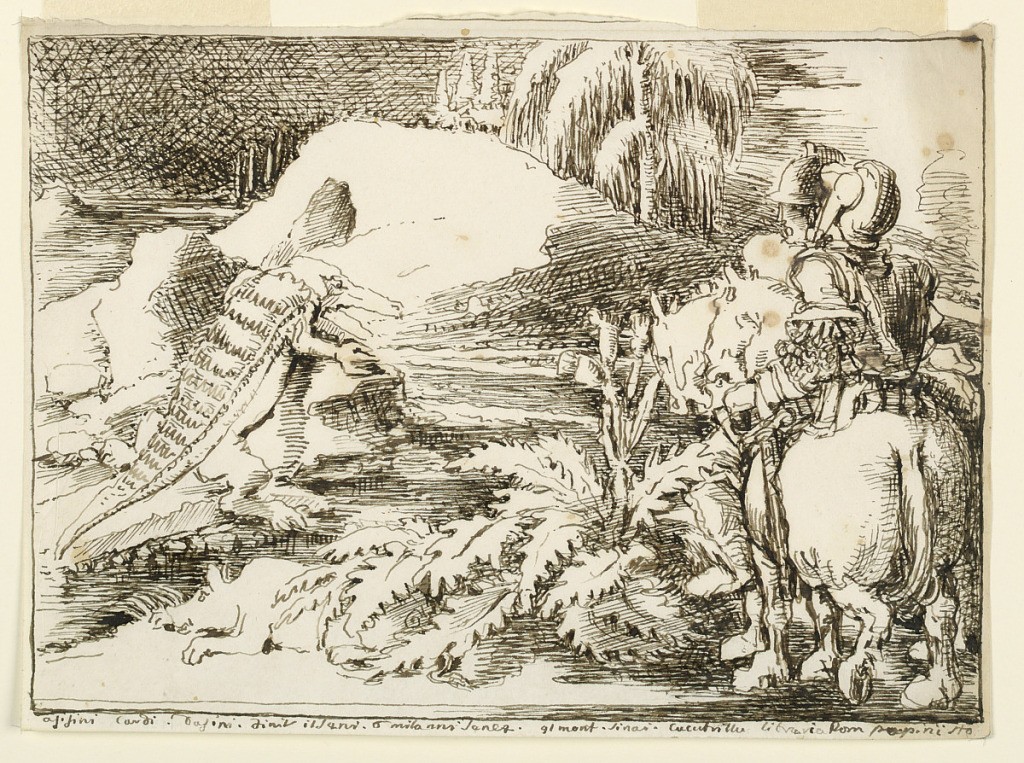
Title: Two Knights in Armor Confronting a Crocodile and a Boar
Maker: Fortunato Duranti, Italian, 1787 - 1863
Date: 1820–1850
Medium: Pen and brown ink on white paper
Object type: Drawing
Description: Two knights in armor riding horses in right foreground confront a beast standing in left middle ground. Beast resembles crocodile. Background in a landscape with a hill in middle dominated by a tree. Ink border.